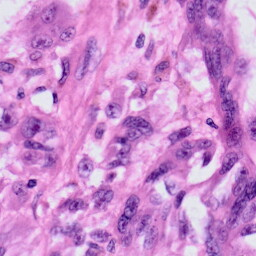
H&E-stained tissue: Skin